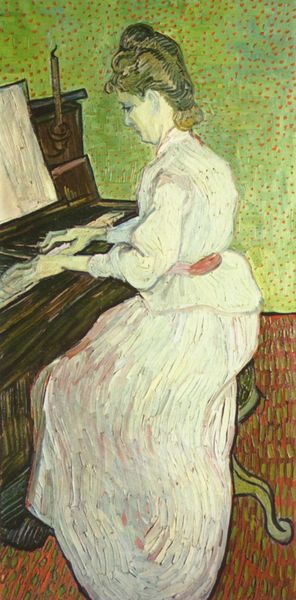
Titel: Mademoiselle Gachet am Klavier
Künstler: Vincent van Gogh
Standort: Basel
Institution: Kunstmuseum
Schlagwörter: fuß, gemälde, hand, haut, schatten, weiß, frauen, grün, impressionismus, ocker, sitzen, ausschnitt, bewegung, braun, finger, frau, frisur, haar, holz, kleid, licht, orange, profil, raum, schwarz, stuhl, zimmer, blick, dame, gürtel, rot, beige, expressionismus, hochformat, malerei, rock, schleife, teppich, blond, jacke, wand, arme, blass, falten, gesicht, inkarnat, ärmel, bildnis, hände, instrument, möbel, niederlande, portrait, porträt, öl, pastos, boden, haare, interieur, kostüm, sessel, sitzend, musik, rosa, welle, wellen, noten, notenständer, parkett, schuhe, pointilismus, lila, linien, oliv, van gogh, füsse, hocker, schemel, duktus, jugendstil, sitzende, tapete, spielen, ernst, schmal, marron, vert, klavier, klavierspieler, musizieren, notenblatt, notenblätter, pianistin, piano, spielerin, kerze, leuchter, konzentriert, hochsteckfrisur, striche, konzentration, punkte, griff, wei, spiel, fussboden, musikantin, gepunktet, links, munch, blanc, musicien, strich, intensiv, lautrec, leinwand, niederländisch, schuh, tasten, vincent van gogh, spielend, ganzfigur, spielt, kerzenhalter, stuhlbein, aufmerksam, blanche, chaise, rouge, fließend, bleich, wei?, verkrampft, femme, cheveux, main, bläßlich, musikerin, robe, musikant, vincent, note, paier, ceinture, chevelure, pünktchen, klavierhocker, schwarze schuhe, klavierspielerin, sitzens, klavierspielen, tastatur, weißes kleid, mains, musique, langes kleid, pedale, pedal, musicienne, notenhalter, gestrichelte pinselführung, friesur, musizierende, frau spielt klavier, gedrehter fuß, klavie, malstrich, roter gürtel, toulous, weißes notenblatt, 20. jahrhundert, seitansicht, colore, jouer, flei?, moten, verts, jouant